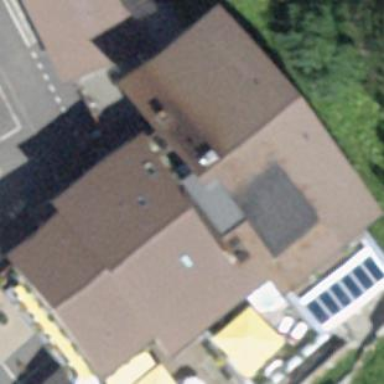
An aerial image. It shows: Hotel with gabled roof.